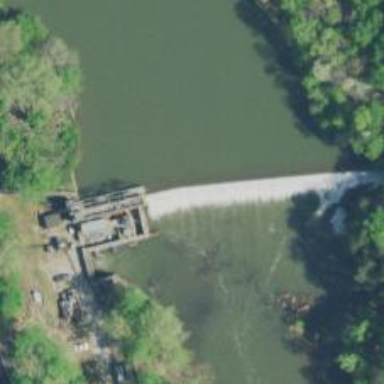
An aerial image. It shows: Dam across waterway.